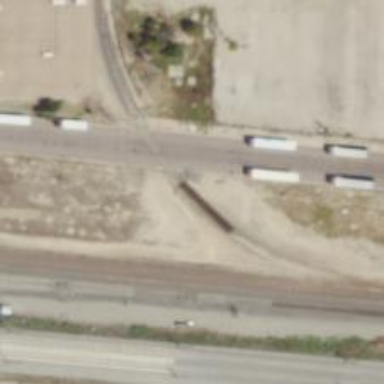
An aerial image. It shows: Rail spur service.